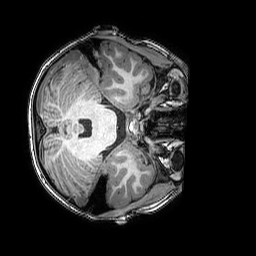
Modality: T1w
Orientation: axial
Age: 7
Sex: male
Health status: healthy